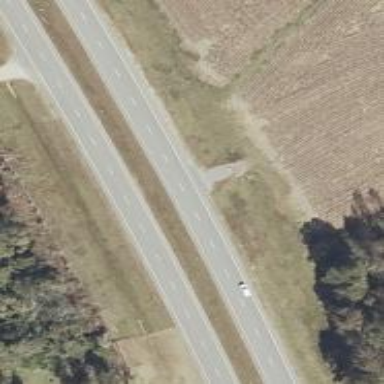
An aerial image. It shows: Primary road with asphalt surface.